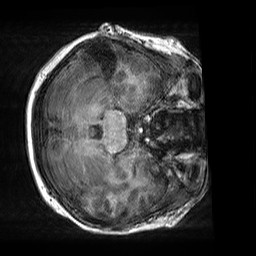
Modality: T1w
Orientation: axial
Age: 23
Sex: female
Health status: healthy
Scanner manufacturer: siemens
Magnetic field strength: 3 T
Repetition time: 2.5 s
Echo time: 0.00299 s